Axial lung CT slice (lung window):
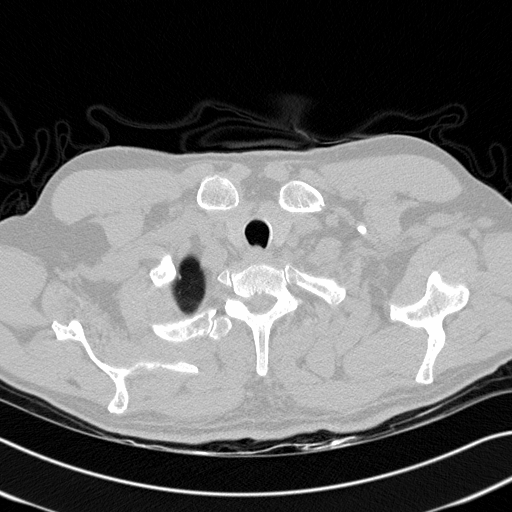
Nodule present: no